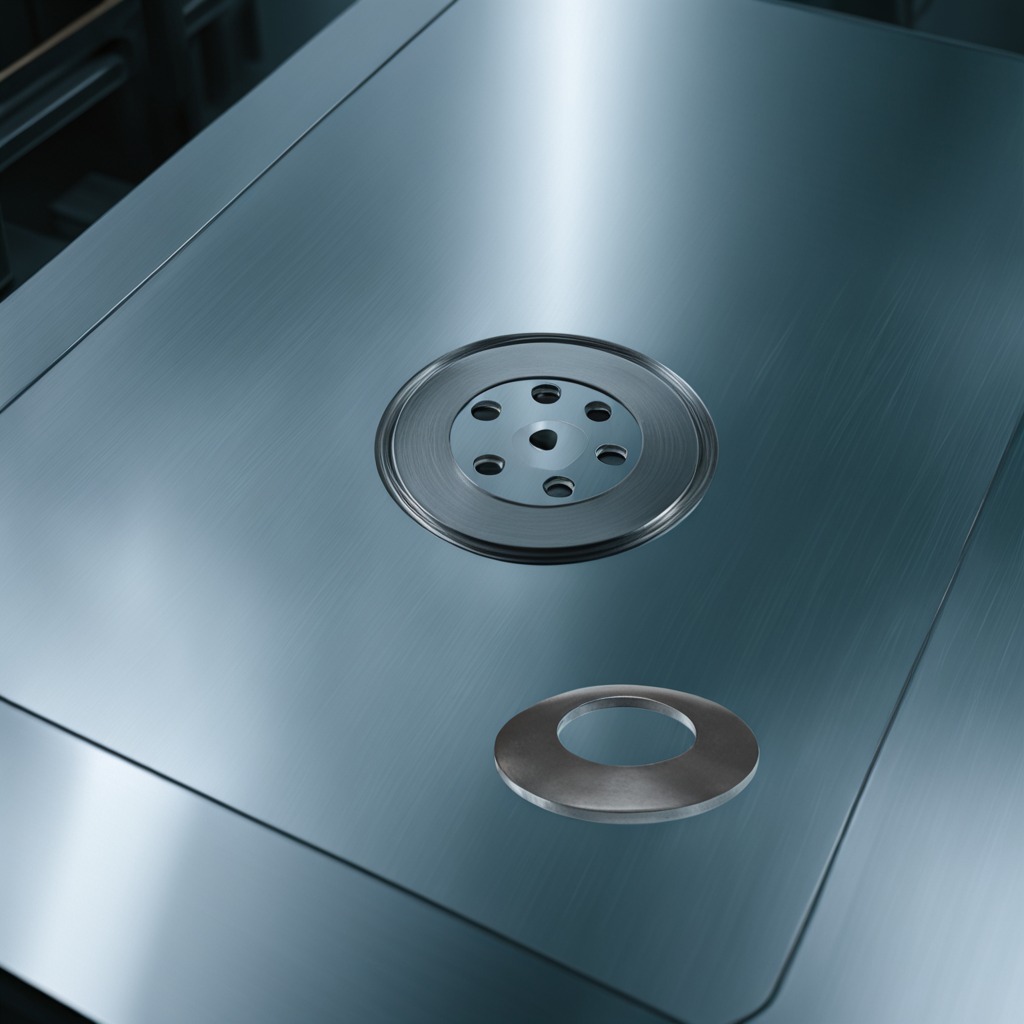
A flat metal washer is lying on the metal table in the machine shop under fluorescent lights.